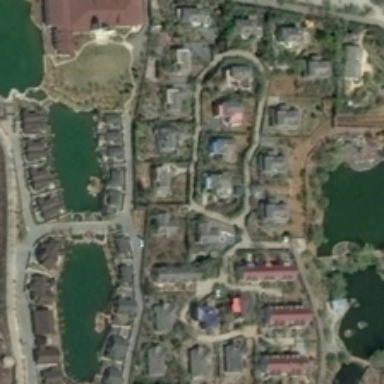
In the resort  there are some lakes and well arranged houses .